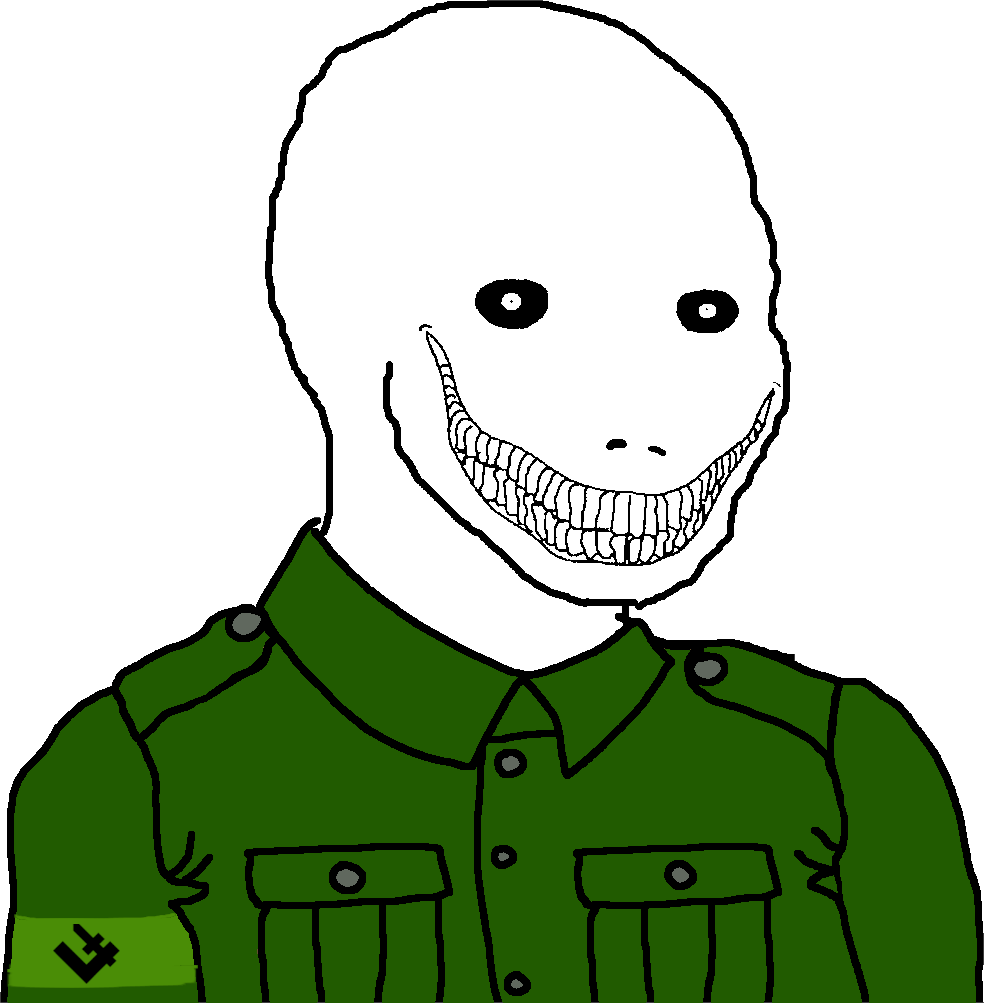
Label: 5_Oomer